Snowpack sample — Snodgrass Mountain, Crested Butte, Colorado (2/4/25, 12:06 PM MST)
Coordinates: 38.923, -106.968
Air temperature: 35 °F
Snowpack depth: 80 cm
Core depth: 50 cm
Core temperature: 30.2 °F
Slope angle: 14°, slope face: 78°
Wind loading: low
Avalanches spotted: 0
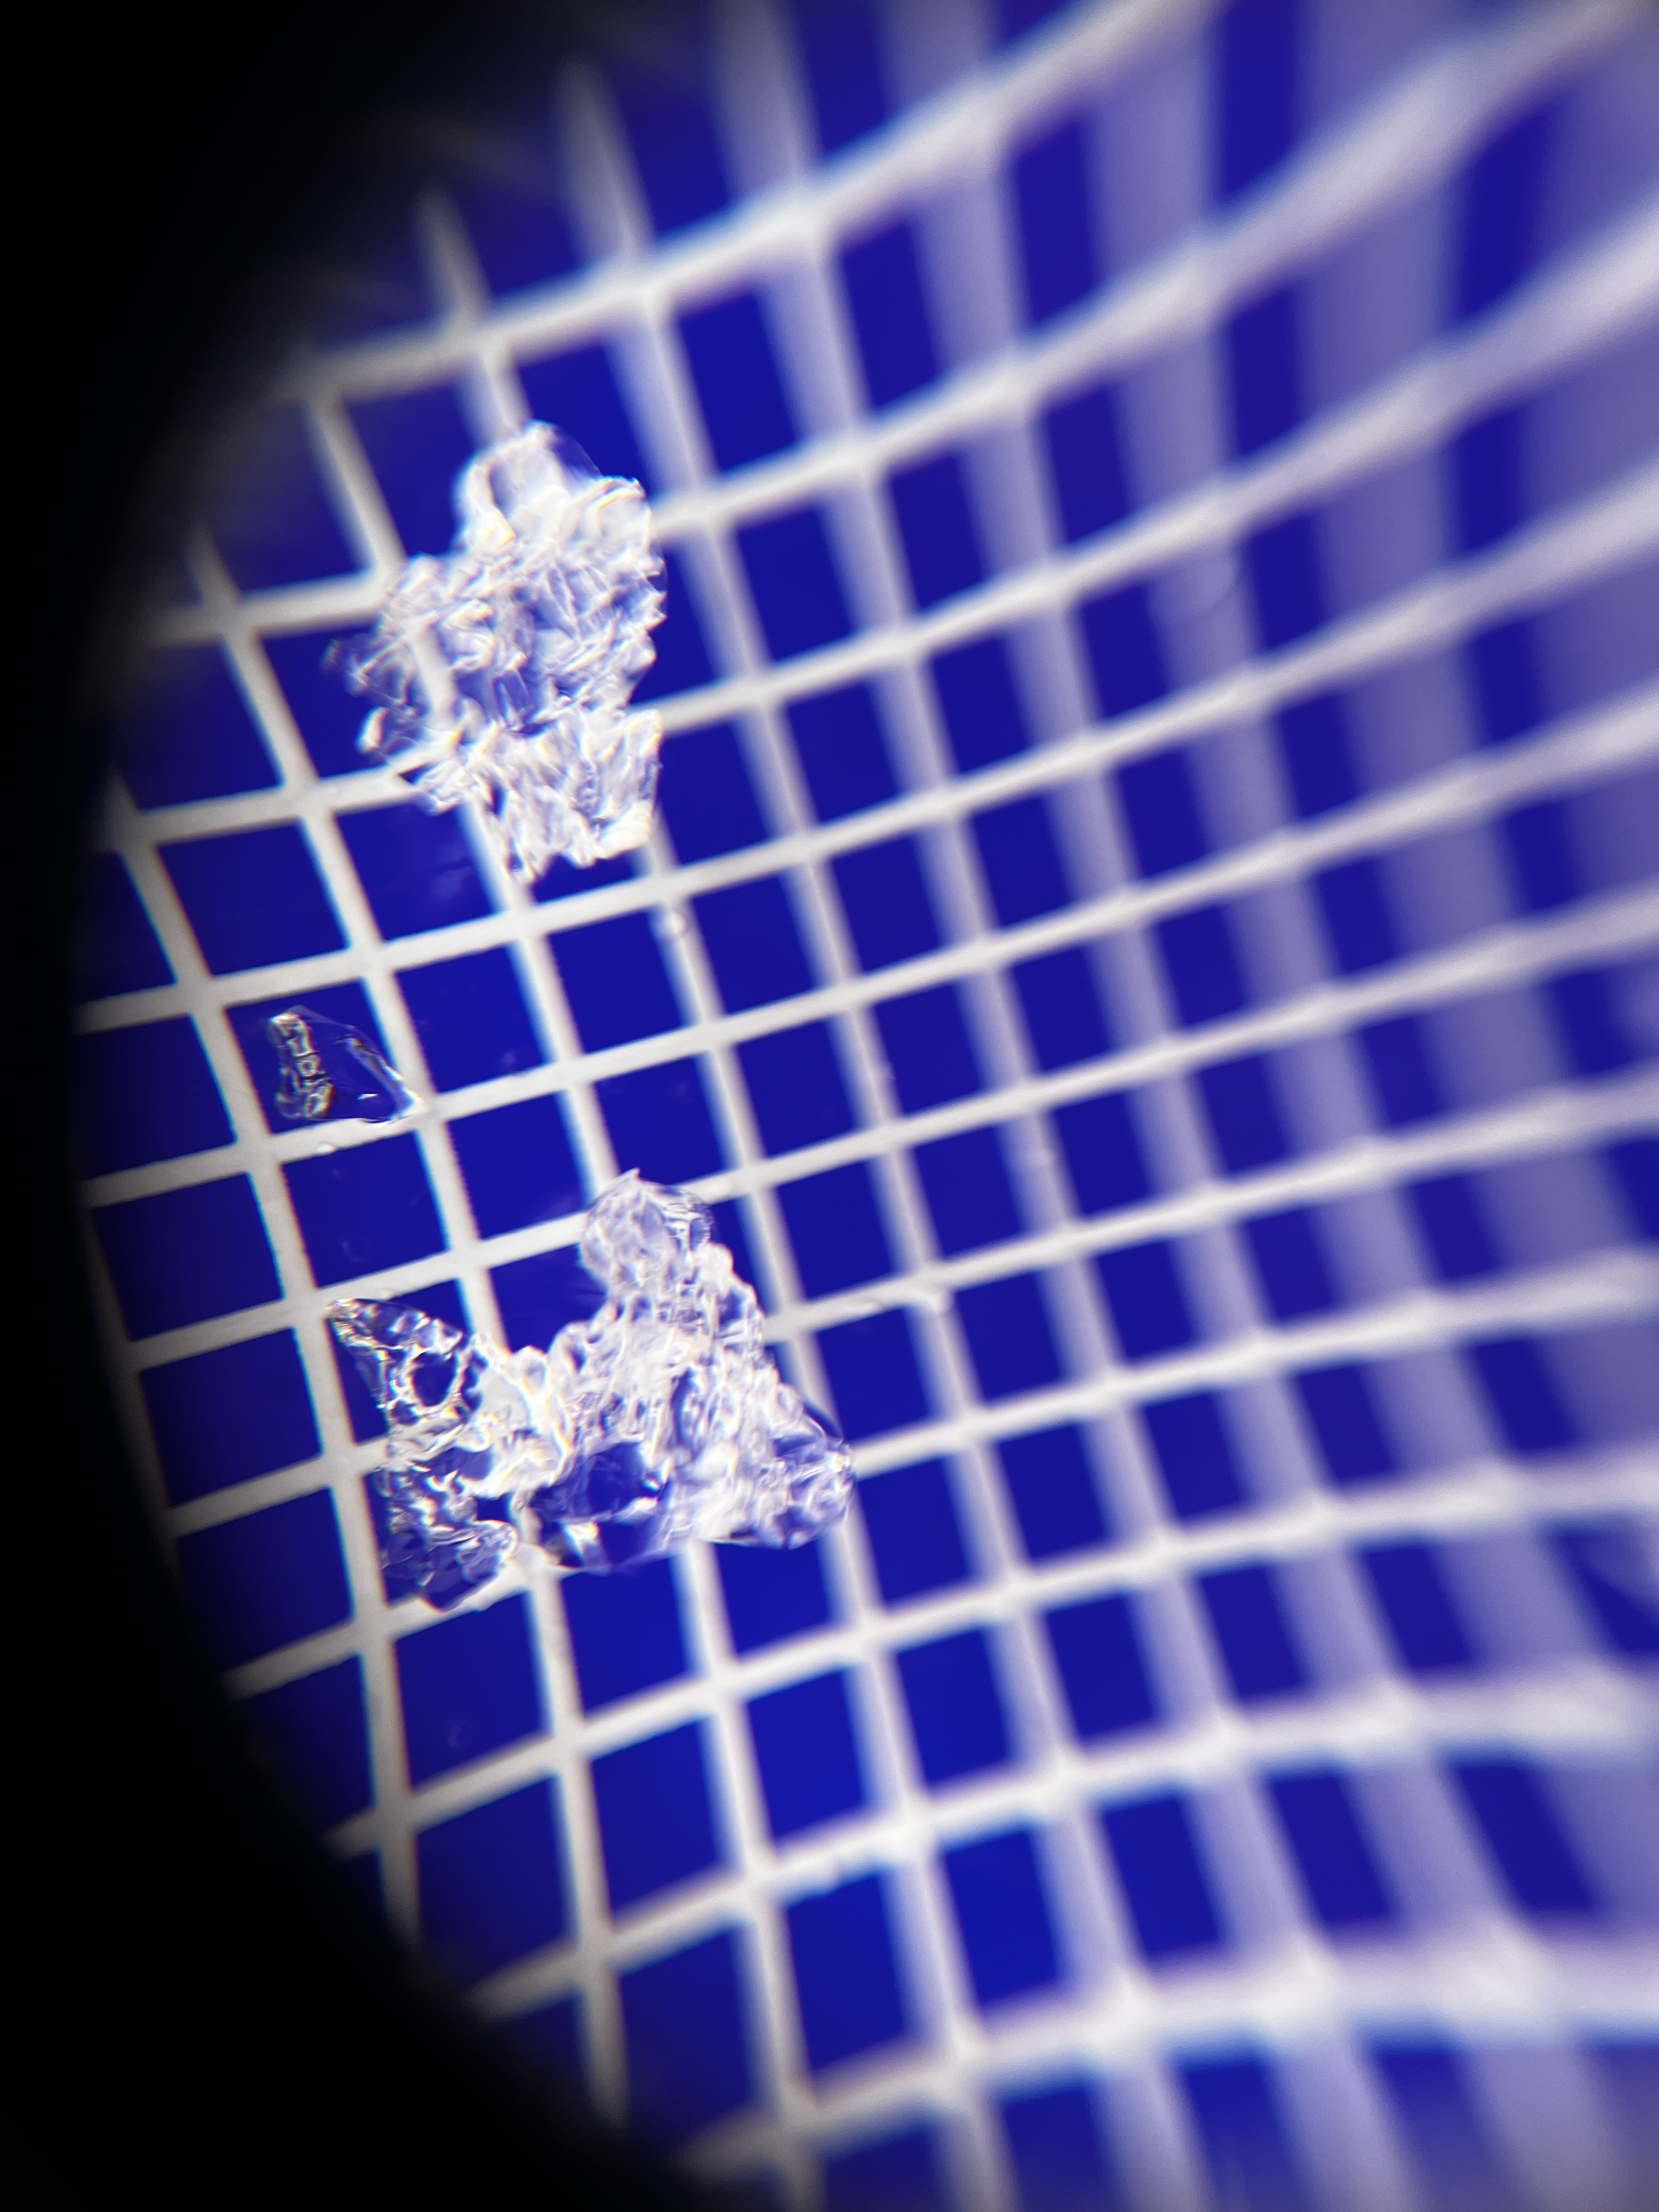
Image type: magnified_profile
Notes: No avalanches nearby, unusually warm weather for the last month reported by residents, Collected 25 yards from treeline